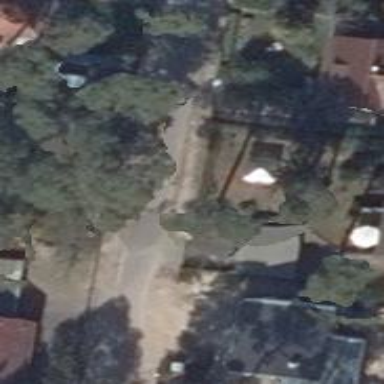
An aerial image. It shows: Driveway.